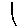
Label: line